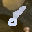
Label: 8